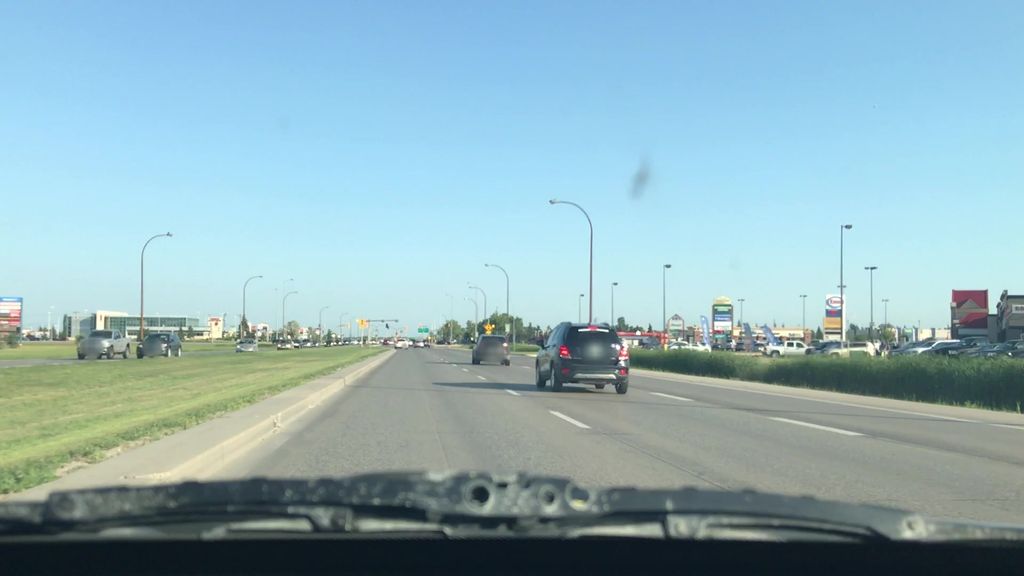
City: winnipeg